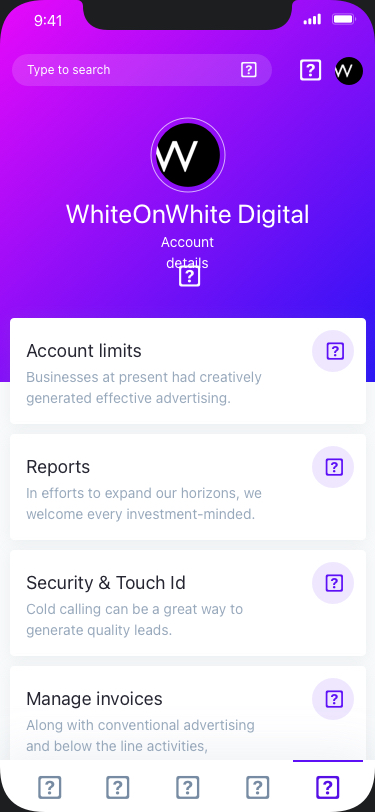
Text in this UI design:
Businesses at present had creatively generated effective advertising.
Account limits

In efforts to expand our horizons, we welcome every investment-minded.
Reports

Cold calling can be a great way to generate quality leads.
Security & Touch Id

Along with conventional advertising and below the line activities, organizations.
Manage invoices

WhiteOnWhite Digital
Account details
